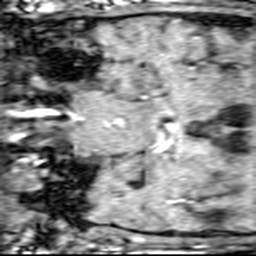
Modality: angio
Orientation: coronal
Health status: ill
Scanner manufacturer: siemens
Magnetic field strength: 1.5 T
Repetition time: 0.039 s
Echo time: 0.00502 s